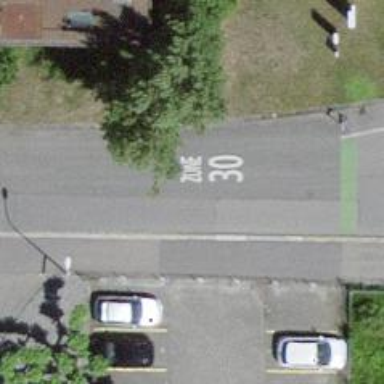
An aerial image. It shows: Residential road with asphalt surface. There is sidewalk on the left side.